Question: We have 'UnhandledExceptionEventHandler' in place and unexpected exceptions were caught by that handler. But why we still see the following screen? I thought if we handled the exception, it will not go up to the OS. If no exception reach the system level, why that screen still show up?

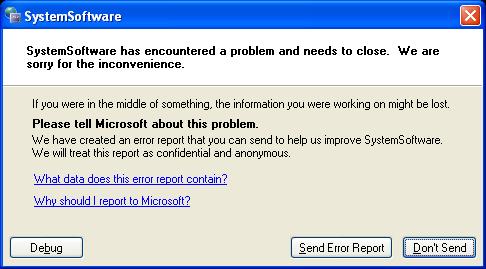
Answer: Registering an 'UnhandledExceptionEventHandler' with 'AppDomain.UnhandledException' does not mean that unhandled exceptions become handled. Instead, it is a mechanism to be able to log the exception and relevant program state to aid in later debugging. The exception will remain unhandled and Windows Error Reporting will be invoked.
In reality, when this event is invoked it's "too late" for the the exception to be handled. Assuming you could tell the runtime to continue execution, where would execution unwind to? Not a single frame on the call stack wanted to handle the exception. At best, the executing thread could be terminated; but what if it's on the only foreground thread? Better to propagate the unhandled exception to the operating system's default unhandled exception filter and let it invoke Windows Error Reporting.
Edit with some additional comments:
Now, certain applications you want to design to be crash-resistant, such as long-running service processes. It may make sense to add "catch-all"* exception handlers in some cases, such as a job queue that executes jobs and it doesn't matter if an individual job fails with an unhandled exception; we log the problem and move on to the next job. However, a root catch-all handler in something like Main makes little sense: your entire application is now in an unknown state. You could log the exception and terminate, but you'd be missing out on the benefits of Windows Error Reporting: post-mortem minidumps and an easy button (the "Debug" button on that dialog) to invoke the registered JIT debugger that will take you directly to the problem. For most software, my advice is to simply let your software crash; in-your-face bugs with minidumps are usually some of the easiest to fix.
*Some exceptions are inherently "uncatchable", such as a 'StackOverflowException'. Others, such as an 'AccessViolationException' are catchable, but are inherently indicative of a serious program state incongruity (couldn't read or write from an expected memory location). It is never a good idea to attempt recovery from such exceptions.